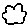
Label: cloud